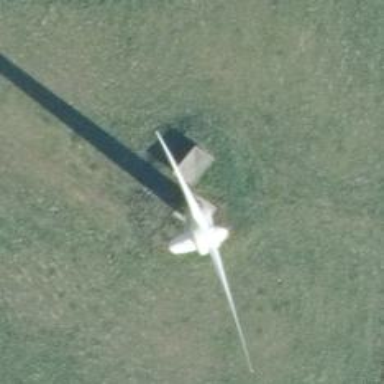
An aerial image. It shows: Wind generator using wind turbines of horizontal axis.